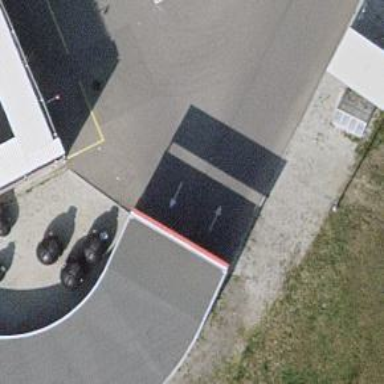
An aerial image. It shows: Parking entrance.